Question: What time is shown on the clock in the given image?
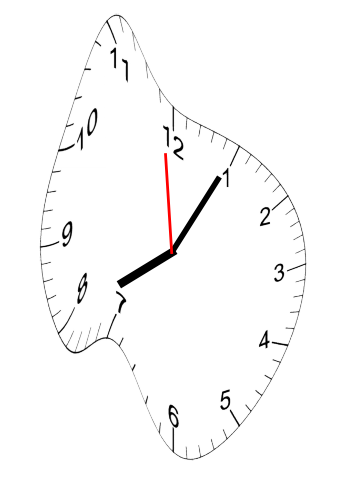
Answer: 08:04:59